Question: Count the number of objects in the diagram.
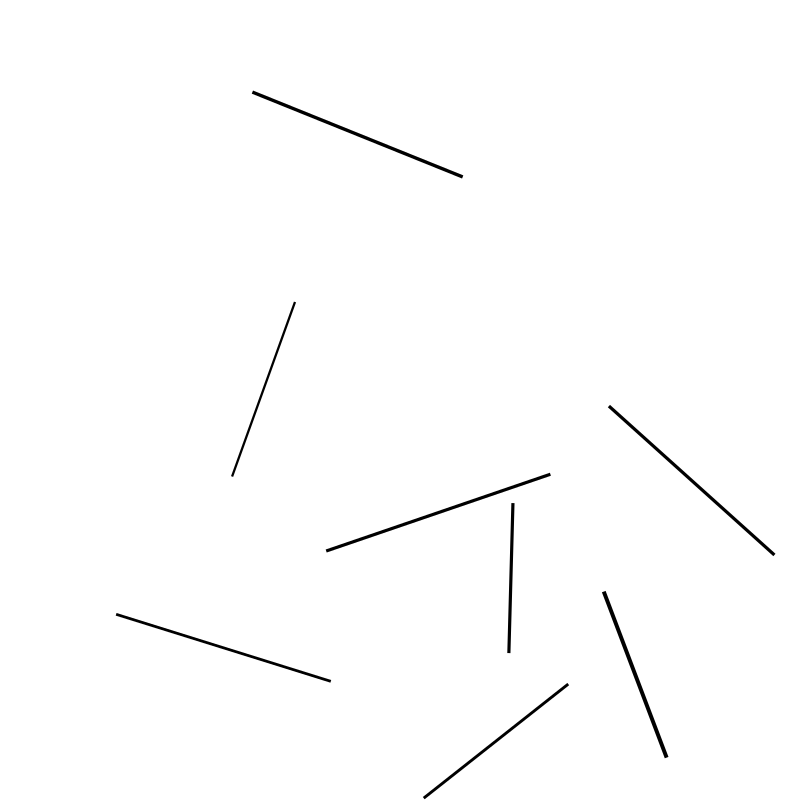
Answer: 8